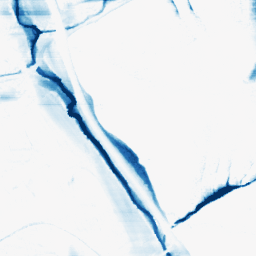
Category: morphological
Decomposition family: morphological_rect
Decomposition parameters: operation: closing
width: 50
height: 5
Upsampling method: quadratic
Upsampling parameters: scale: 4
Upsampling scale: 4